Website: lowes
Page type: review-order
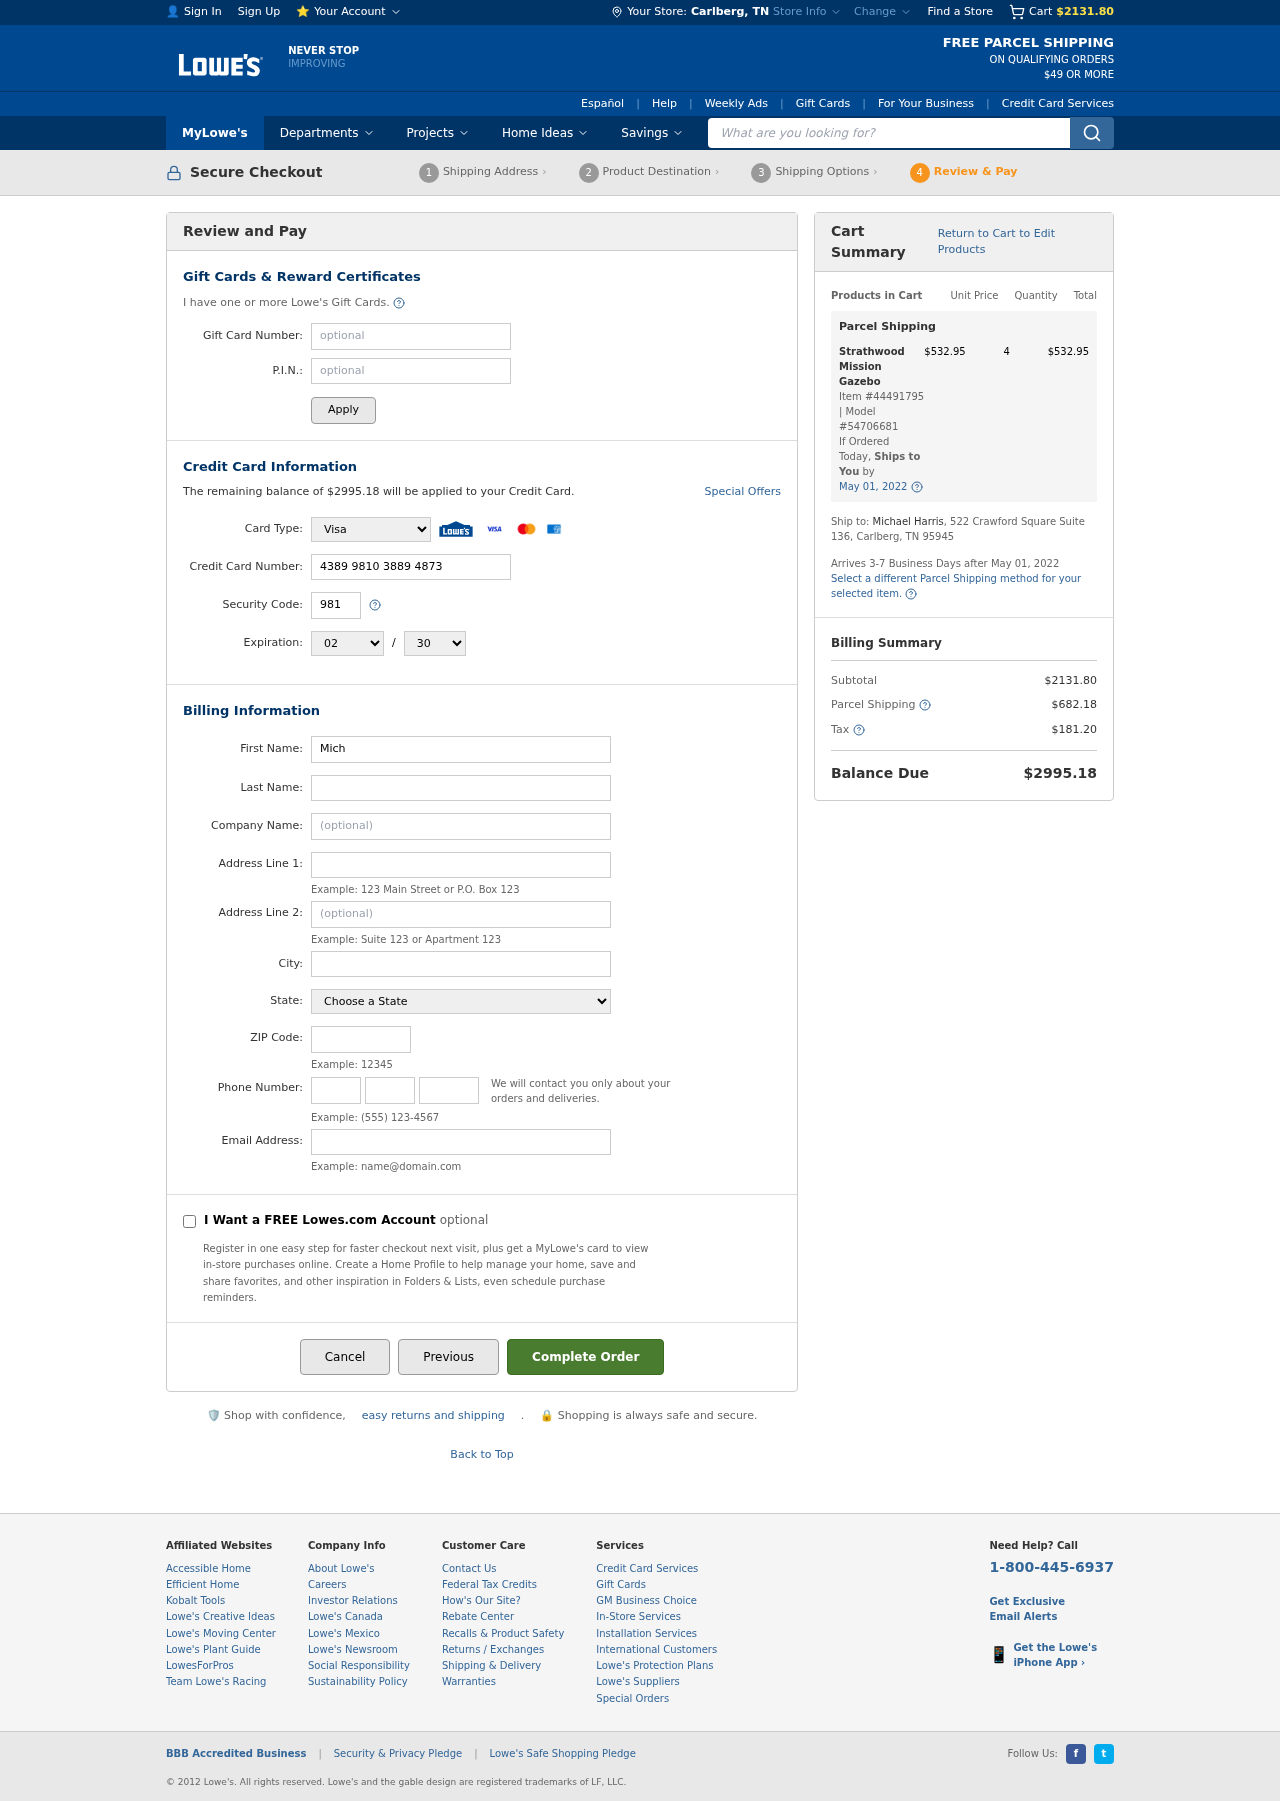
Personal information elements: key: PII_CARD_CVV
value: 981
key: PII_CARD_EXPIRY_MONTH
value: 02
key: PII_CARD_EXPIRY_YEAR
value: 30
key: PII_CARD_NUMBER
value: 4389 9810 3889 4873
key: PII_CARD_TYPE
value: Visa
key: PII_CITY
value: Carlberg
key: PII_CITY_STATE
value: Carlberg, TN
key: PII_EMAIL
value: mharris@yahoo.com
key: PII_FIRSTNAME
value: Michael
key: PII_LASTNAME
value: Harris
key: PII_PHONE_AREA
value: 314
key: PII_PHONE_PREFIX
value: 202
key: PII_PHONE_SUFFIX
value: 8169
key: PII_POSTCODE
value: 95945
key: PII_STATE
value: Tennessee
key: PII_STREET
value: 522 Crawford Square Suite 136
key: PII_STREET2
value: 522 Crawford Square Suite 136
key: PII_STREET2
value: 025 Andrew Lodge
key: PII_FULLNAME2
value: Michael Harris
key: PII_CITY_STATE_ZIP2
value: Carlberg, TN 95945
Product elements: key: PRODUCT1_NAME
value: Strathwood Mission Gazebo
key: PRODUCT1_PRICE
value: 532.95
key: PRODUCT1_QUANTITY
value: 4
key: PRODUCT1_ITEM_NUMBER
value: Item #44491795
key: PRODUCT1_MODEL_NUMBER
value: Model #54706681
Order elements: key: ORDER_SUBTOTAL
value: $2131.80
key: ORDER_BALANCE_DUE
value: $2995.18
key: ORDER_SHIPPING_DATE
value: May 01, 2022
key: ORDER_ITEM_TOTAL
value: $532.95
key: ORDER_SHIPPING_DATE2
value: May 01, 2022
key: ORDER_SHIPPING_COST
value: $682.18
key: ORDER_TAX
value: $181.20
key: ORDER_TOTAL
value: $2995.18
Search elements: key: HEADER_SEARCH
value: What are you looking for?